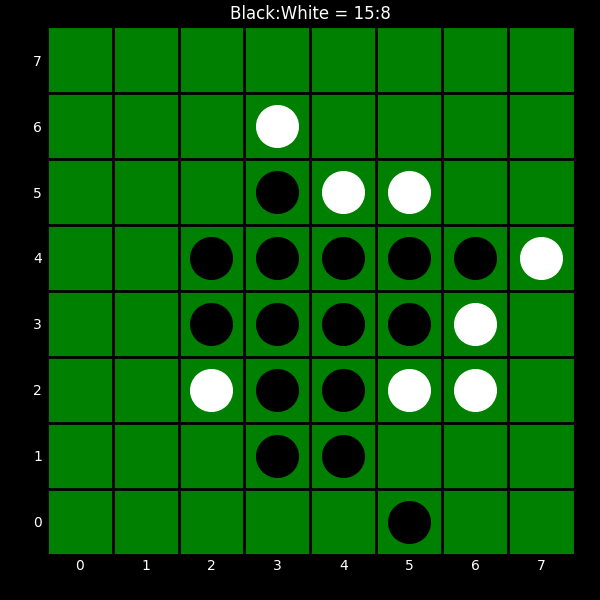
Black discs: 15
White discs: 8